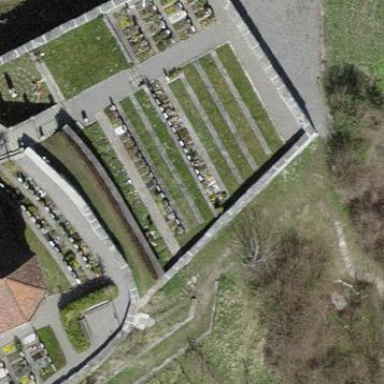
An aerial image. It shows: Cemetery.